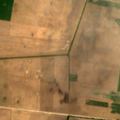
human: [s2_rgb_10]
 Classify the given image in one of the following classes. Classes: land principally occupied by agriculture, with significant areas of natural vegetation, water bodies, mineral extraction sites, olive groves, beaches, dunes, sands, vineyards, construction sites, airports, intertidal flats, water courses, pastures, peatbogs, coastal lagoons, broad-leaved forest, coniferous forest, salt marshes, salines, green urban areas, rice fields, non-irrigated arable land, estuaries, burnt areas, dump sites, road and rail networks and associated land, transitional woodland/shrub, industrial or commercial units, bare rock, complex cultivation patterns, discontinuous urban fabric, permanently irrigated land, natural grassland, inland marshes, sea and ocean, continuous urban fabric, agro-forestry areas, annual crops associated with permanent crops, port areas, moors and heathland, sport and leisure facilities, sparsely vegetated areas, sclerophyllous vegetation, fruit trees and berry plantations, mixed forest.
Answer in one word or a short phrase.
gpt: discontinuous urban fabric, non-irrigated arable land